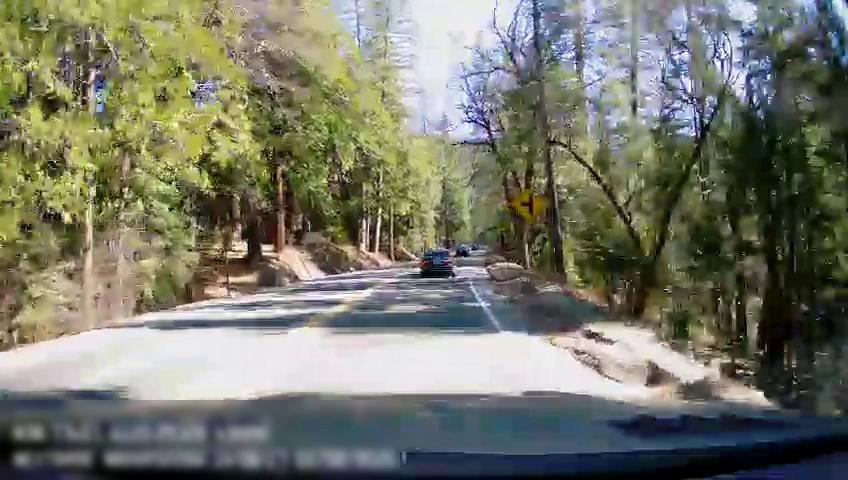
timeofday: Day
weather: Sunny
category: Drivable Space
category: Vehicles | Car
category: Vehicles | Car
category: Lanes | Current Lane
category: Traffic | Signs